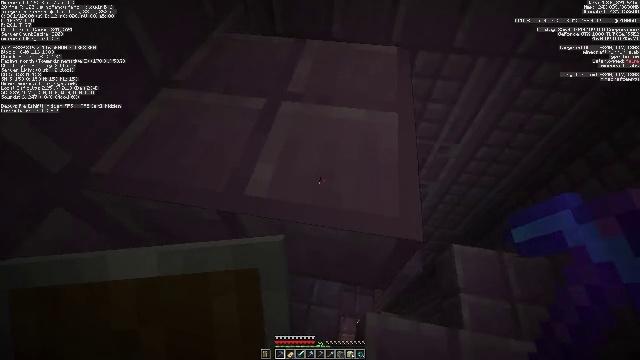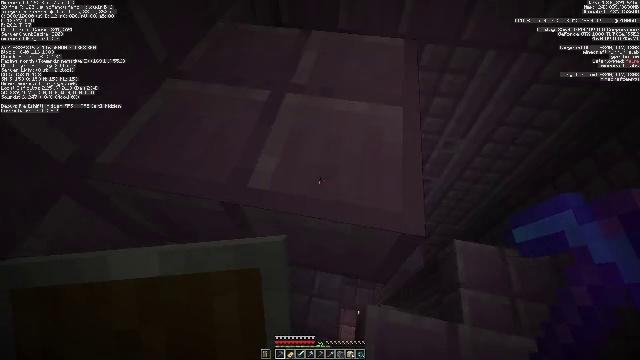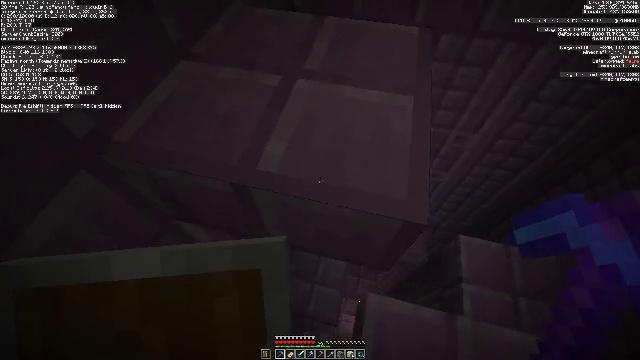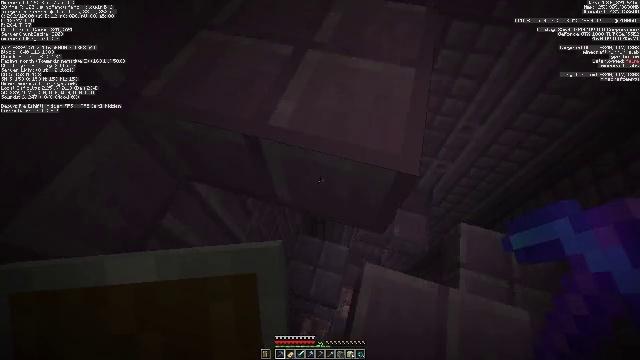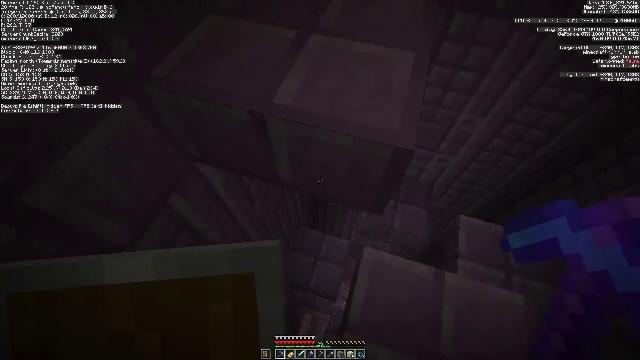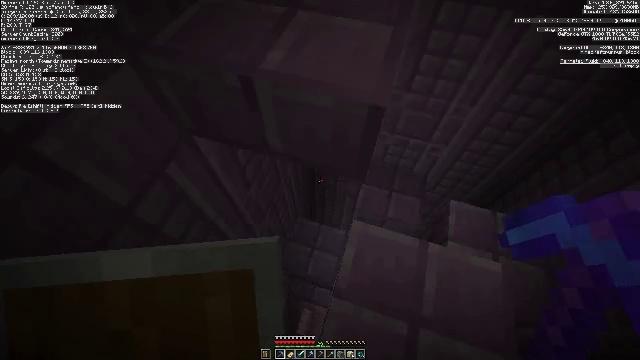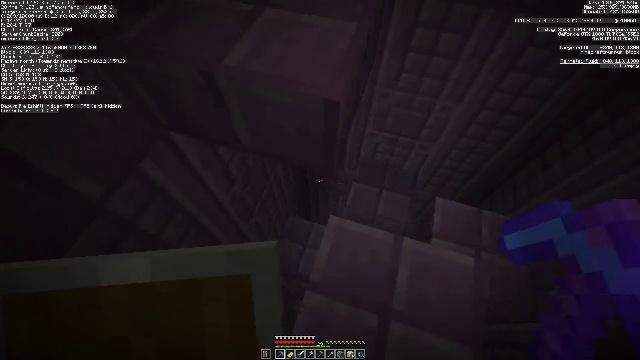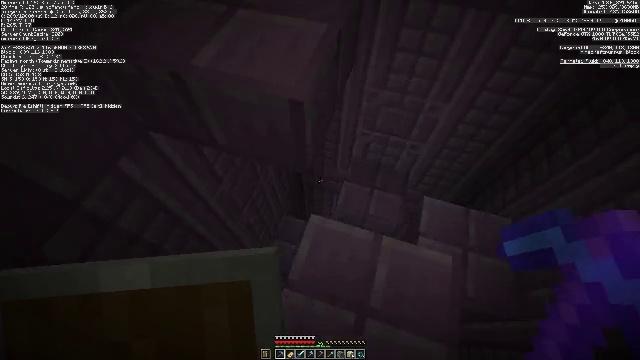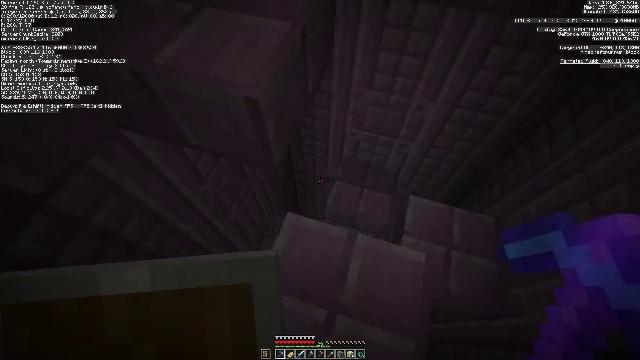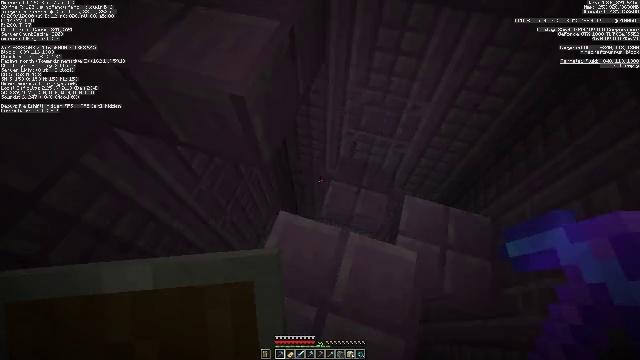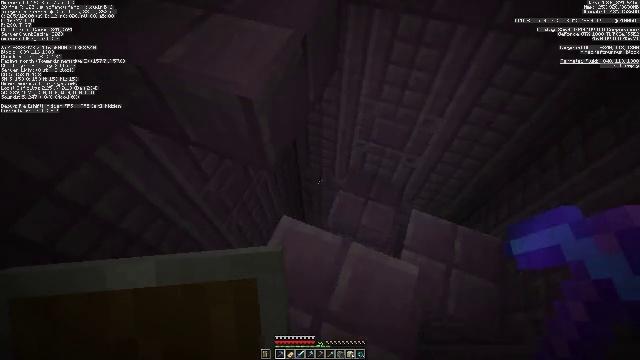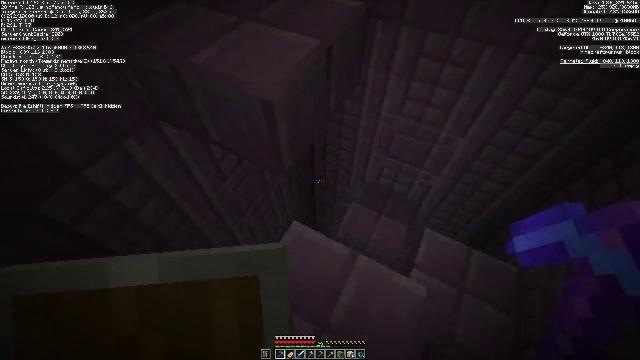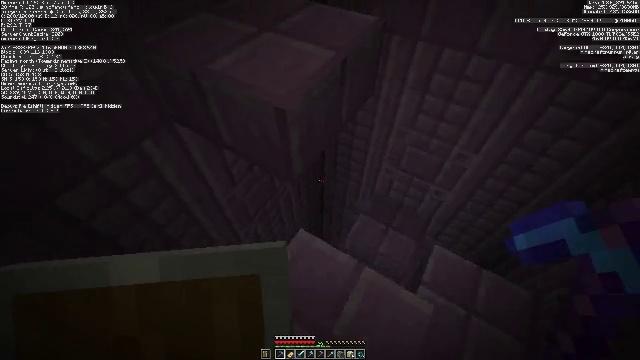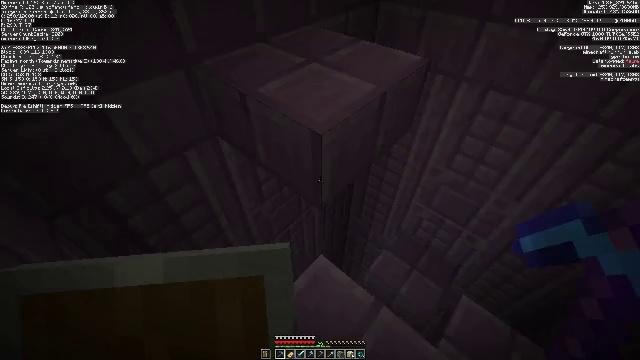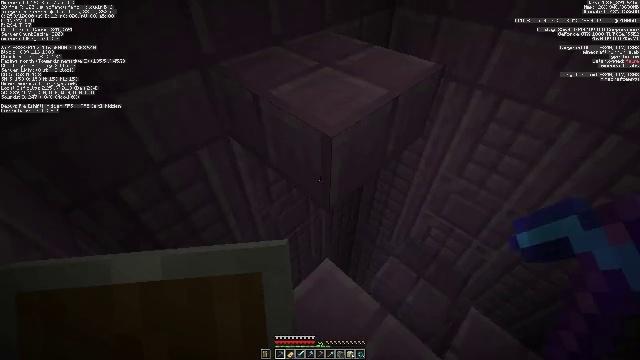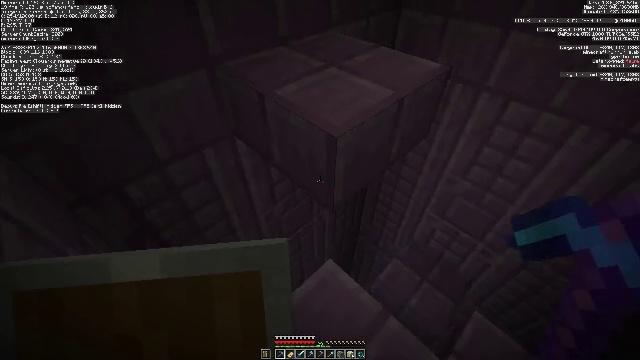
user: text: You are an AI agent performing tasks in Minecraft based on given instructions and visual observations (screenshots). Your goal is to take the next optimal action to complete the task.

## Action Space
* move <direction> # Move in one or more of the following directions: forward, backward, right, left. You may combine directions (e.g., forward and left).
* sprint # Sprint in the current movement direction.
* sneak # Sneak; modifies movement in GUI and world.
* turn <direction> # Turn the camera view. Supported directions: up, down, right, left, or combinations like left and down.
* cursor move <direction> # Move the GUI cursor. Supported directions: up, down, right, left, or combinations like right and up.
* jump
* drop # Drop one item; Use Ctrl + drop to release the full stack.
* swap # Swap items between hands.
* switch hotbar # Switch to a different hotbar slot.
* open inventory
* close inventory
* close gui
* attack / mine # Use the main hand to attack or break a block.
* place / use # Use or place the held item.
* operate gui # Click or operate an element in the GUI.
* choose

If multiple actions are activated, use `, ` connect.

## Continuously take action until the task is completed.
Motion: motion action
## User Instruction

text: Mine the purpur block.
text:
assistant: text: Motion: turn left and down
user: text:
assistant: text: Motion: move back, turn left and down
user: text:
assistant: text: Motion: move back, turn left and down
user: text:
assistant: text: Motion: move back
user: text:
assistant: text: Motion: move back and move right
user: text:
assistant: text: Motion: move back and move right
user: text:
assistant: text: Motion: move right
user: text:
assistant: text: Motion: no_op
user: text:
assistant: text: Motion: no_op
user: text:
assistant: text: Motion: turn left and up
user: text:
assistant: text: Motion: turn left and up
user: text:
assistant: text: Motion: turn left and up
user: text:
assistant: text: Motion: turn left and up
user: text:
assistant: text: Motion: turn left
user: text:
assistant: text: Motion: turn left
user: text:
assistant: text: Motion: turn left
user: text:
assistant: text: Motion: no_op
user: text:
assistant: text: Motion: move forward
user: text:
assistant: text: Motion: move forward, jump
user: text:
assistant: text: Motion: move forward, sprint, turn right, jump
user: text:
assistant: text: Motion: move forward, sprint, jump
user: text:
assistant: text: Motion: move forward, turn right and down, jump
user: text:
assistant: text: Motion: move forward, turn down, jump
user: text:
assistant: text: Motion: move forward, turn down, jump
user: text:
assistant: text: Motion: move forward
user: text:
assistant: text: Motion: move forward
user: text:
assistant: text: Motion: turn right
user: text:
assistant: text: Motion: turn right
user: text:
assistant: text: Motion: turn right
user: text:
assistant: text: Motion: turn right